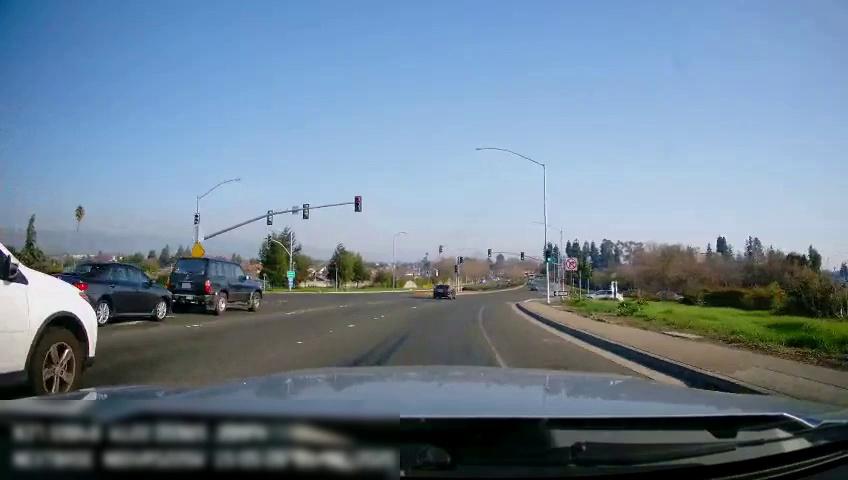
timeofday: Day
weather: Sunny
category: Drivable Space
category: Vehicles | SUV
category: Vehicles | Car
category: Vehicles | SUV
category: Vehicles | Car
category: Vehicles | Car
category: Vehicles | Car
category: Lanes | Alternate Lane
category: Lanes | Current Lane
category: Lanes | Current Lane
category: Traffic | Lights
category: Traffic | Lights
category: Traffic | Lights
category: Traffic | Lights
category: Traffic | Signs